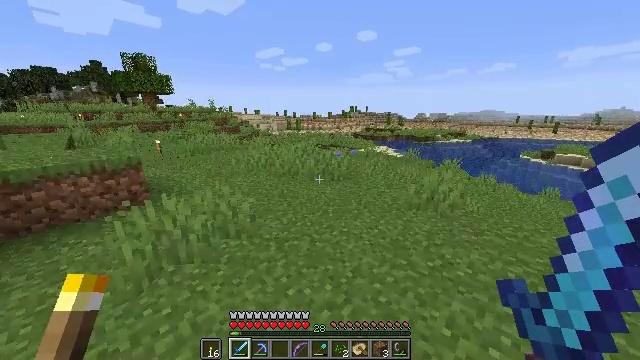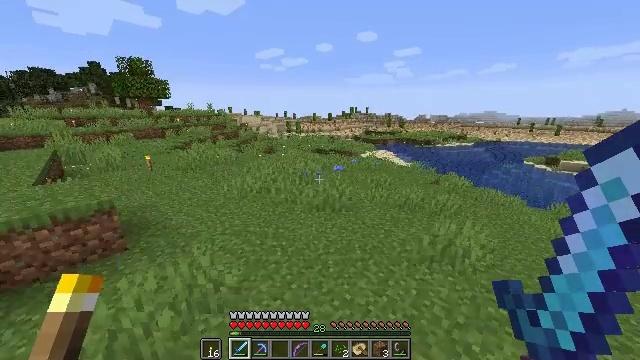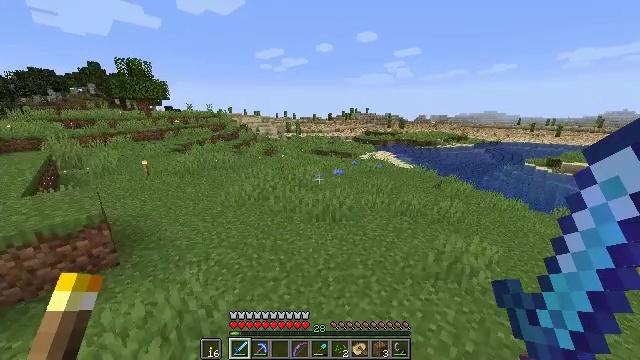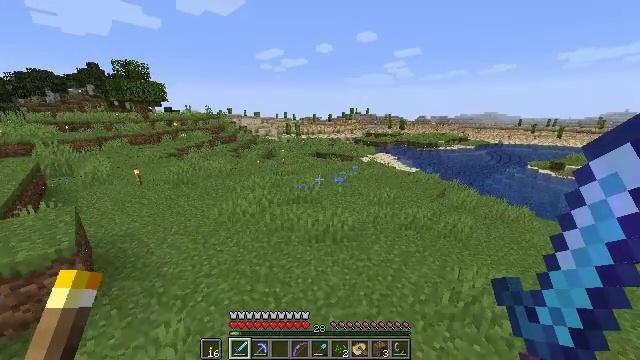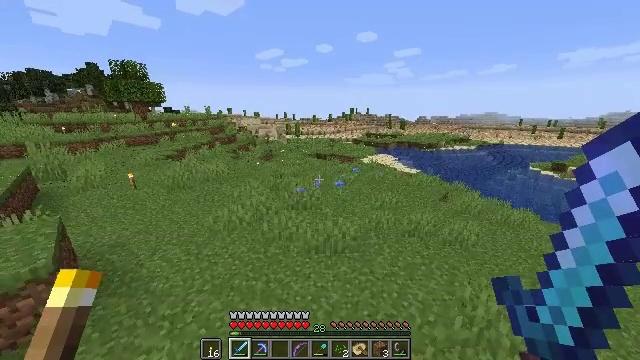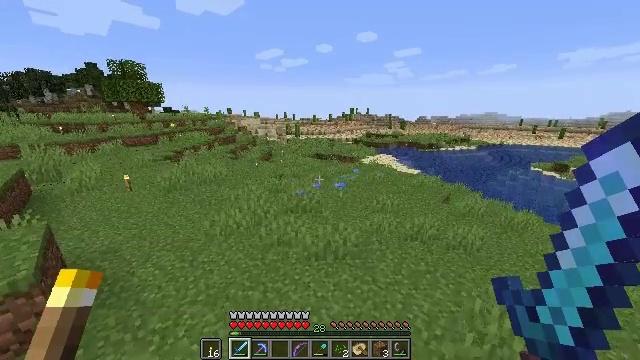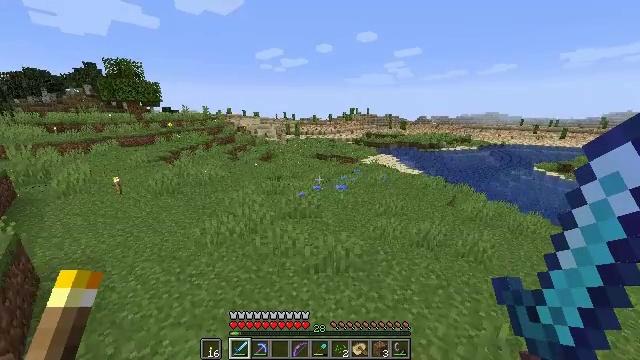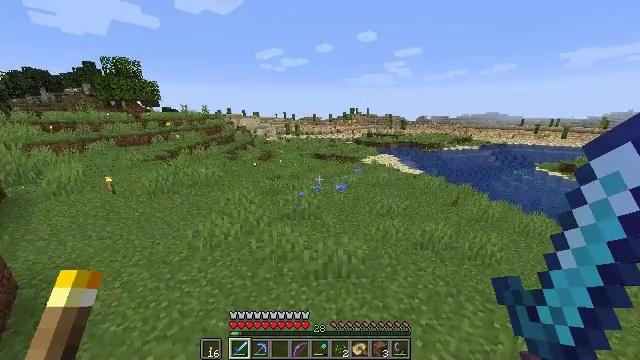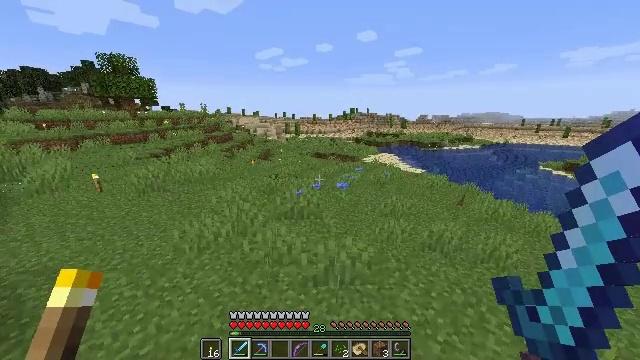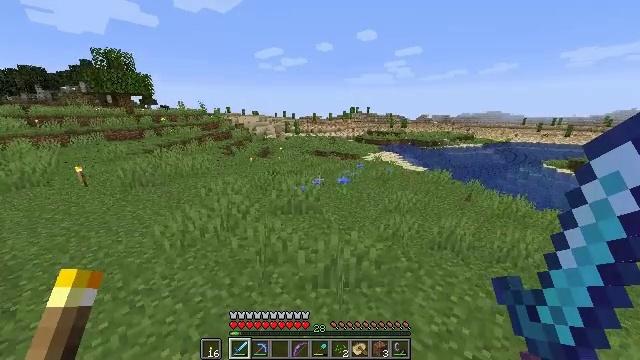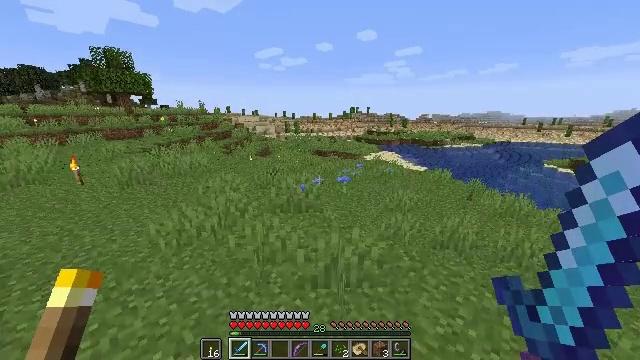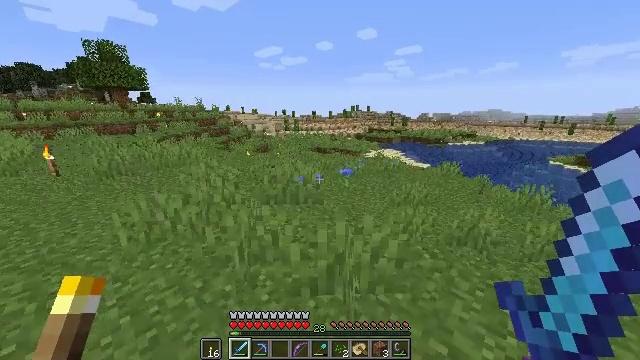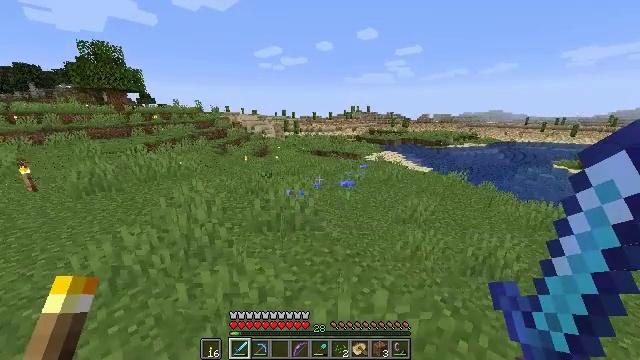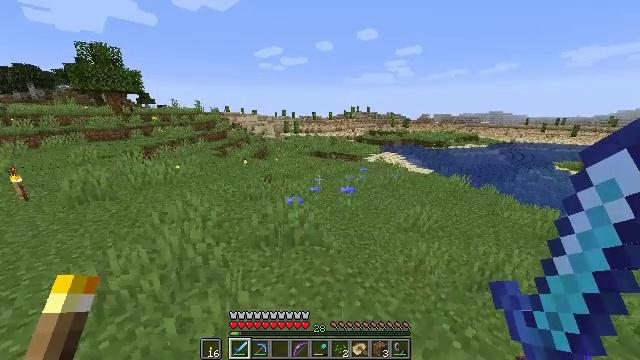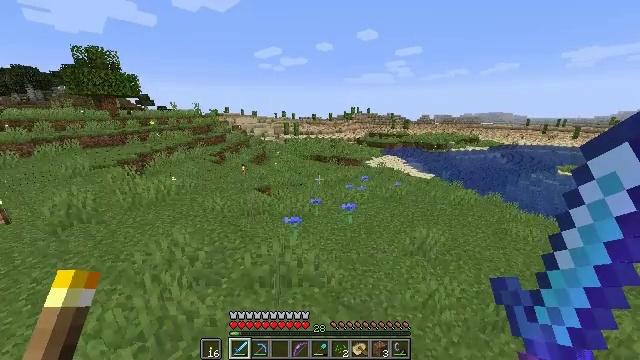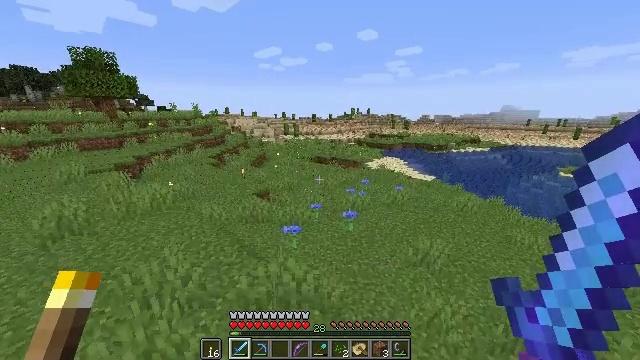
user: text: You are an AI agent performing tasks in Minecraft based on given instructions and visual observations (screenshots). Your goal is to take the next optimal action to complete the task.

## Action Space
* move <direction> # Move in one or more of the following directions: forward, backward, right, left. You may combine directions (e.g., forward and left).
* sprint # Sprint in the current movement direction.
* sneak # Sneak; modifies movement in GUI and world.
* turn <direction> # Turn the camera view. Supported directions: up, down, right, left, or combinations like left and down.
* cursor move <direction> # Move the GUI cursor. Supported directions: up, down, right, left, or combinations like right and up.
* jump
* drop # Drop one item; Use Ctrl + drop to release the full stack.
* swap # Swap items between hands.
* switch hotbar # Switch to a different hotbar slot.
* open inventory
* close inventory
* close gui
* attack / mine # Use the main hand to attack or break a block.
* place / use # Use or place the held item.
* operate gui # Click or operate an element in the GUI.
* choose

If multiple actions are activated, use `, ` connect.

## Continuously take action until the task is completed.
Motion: motion action
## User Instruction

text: Break the sand block.
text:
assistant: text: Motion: move forward, sprint, jump
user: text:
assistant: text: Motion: move forward, sprint, jump
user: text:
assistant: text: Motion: move forward, sprint, jump
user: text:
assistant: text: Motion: move forward, sprint, jump
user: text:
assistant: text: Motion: move forward, sprint, jump
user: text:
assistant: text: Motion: move forward, sprint, jump
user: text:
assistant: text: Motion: move forward, sprint, jump
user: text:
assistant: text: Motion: move forward, sprint, jump
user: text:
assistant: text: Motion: move forward, sprint, jump
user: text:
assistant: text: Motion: move forward, sprint, jump
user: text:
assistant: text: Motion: move forward, sprint, jump
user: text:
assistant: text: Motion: move forward, sprint, jump
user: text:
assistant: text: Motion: move forward, sprint, jump
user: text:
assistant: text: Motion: move forward, sprint, jump
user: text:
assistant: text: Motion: move forward, sprint, jump
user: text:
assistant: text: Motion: move forward, sprint, jump
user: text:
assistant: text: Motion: move forward, sprint, jump
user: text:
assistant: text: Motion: move forward, sprint, jump
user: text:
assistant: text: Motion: move forward, sprint, jump
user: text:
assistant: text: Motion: move forward, sprint, jump
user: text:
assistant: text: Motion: move forward, sprint, jump
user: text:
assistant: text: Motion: move forward, sprint, jump
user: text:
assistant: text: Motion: move forward, sprint, jump
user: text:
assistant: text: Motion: move forward, sprint, jump
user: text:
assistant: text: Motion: move forward, sprint, jump
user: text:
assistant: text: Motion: move forward, sprint, jump
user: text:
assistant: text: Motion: move forward, sprint, jump
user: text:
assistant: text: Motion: move forward, sprint, jump
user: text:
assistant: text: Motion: move forward, sprint, jump
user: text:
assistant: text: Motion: move forward, sprint, jump